Current action and preconditions to check: trajectory_clear

Your task: For each precondition in the list above, predict whether it will hold at this action.

Consider the current scene as observed from the mobile robot's camera, and analyze the predicted future states of all dynamic agents (e.g., people, animals, vehicles, or any moving entities) within the NEXT SECOND.

IMPORTANT: Only answer "very likely" if you are absolutely certain—based on strong, clear evidence—that a dynamic agent will violate the precondition in the predicted future state. Do NOT answer "very likely" for unlikely, ambiguous, or low-probability risks.

Ask yourself for each precondition: Is there a high probability, with clear and convincing evidence, that the predicted future states of any dynamic agent will interfere with the predicted future state of the currently executing action within the NEXT SECOND, causing that precondition to fail?

Assess the risk level based on these predictions. Use "likely" or "very likely" if motions create a clear risk of interference.

Use "neutral" or "improbable" if agents are nearby but their predicted paths are clearly diverging or non-conflicting.

Failure Risk Categories: "very improbable", "improbable", "neutral", "likely", "very likely"

Answer Format: Output ONLY the probability_of_failure value from these categories: "very improbable", "improbable", "neutral", "likely", "very likely"

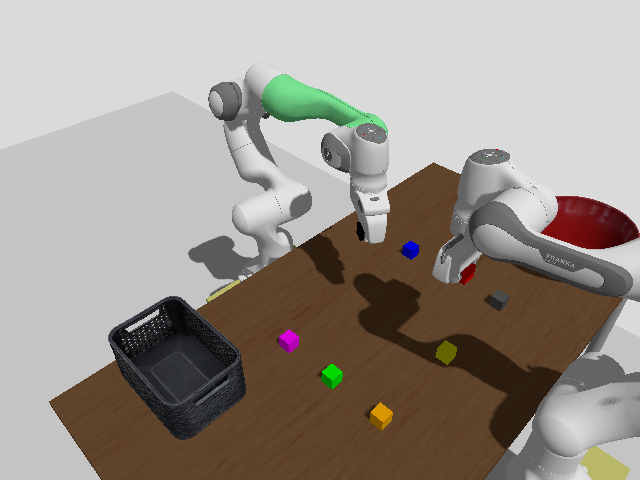

Answer: improbable